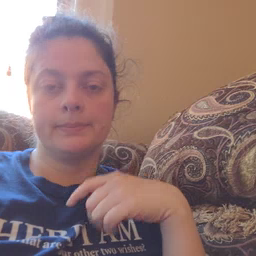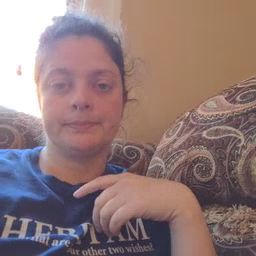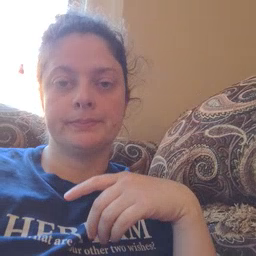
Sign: hate